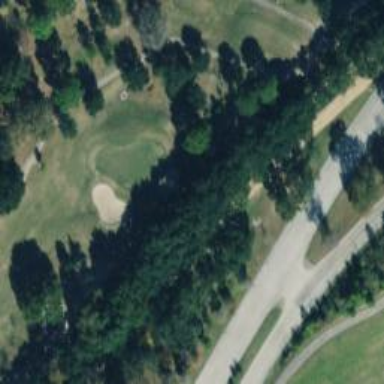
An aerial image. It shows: Golf hole.